Question: I would need to resize a matrix (without interpolation) in Matlab into different resolution. The image below will highlight what I want:

Is there any built-in function for this in Matlab? If there isn't, what would be a good way to achieve this result?
Please let me know if my question isn't clear enough. Thank you for any help =)
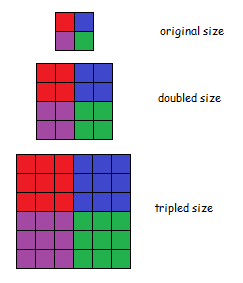
Answer: '''
A = [1 2; 3 4]; %// data
m = 3; %// row repetition factor
n = 3; %// column repetition factor
B = A(ceil(1/m:1/m:size(A,1)), ceil(1/n:1/n:size(A,1)))
'''